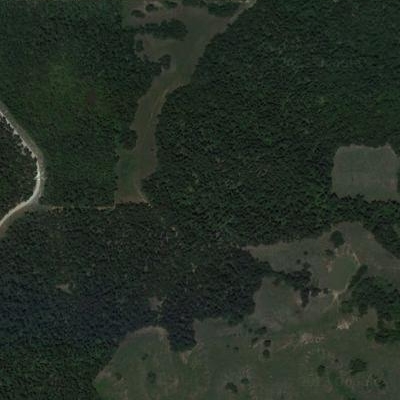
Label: eForest